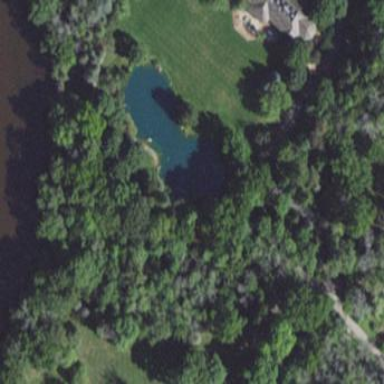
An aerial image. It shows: Peaceful pond surrounded by nature.